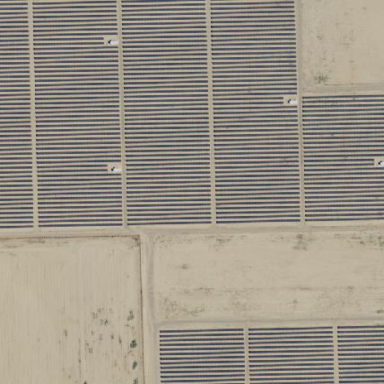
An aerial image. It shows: Solar power plant with photovoltaic technology generating electricity.